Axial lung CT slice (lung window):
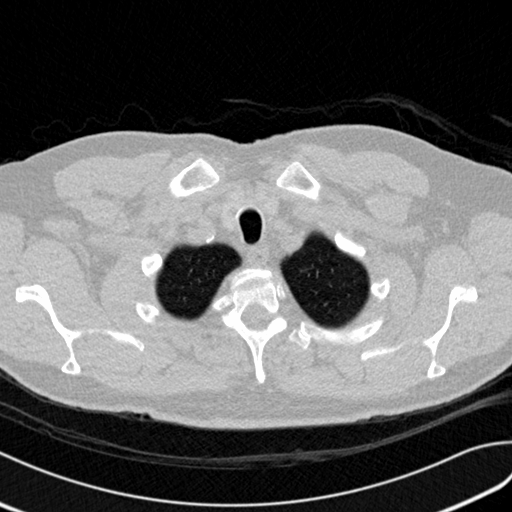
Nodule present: no